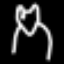
Label: frog